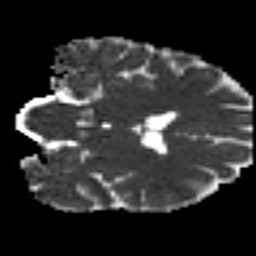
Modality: MD
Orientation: coronal
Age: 32
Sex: female
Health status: ill
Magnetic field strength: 3 T
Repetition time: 9 s
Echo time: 0.093 s